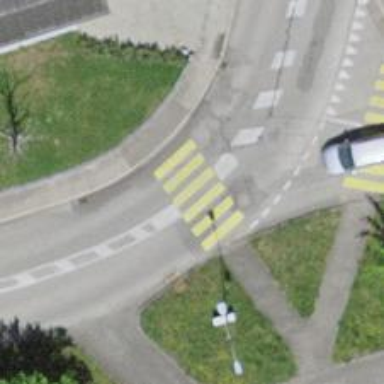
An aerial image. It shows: Zebra crossing on the road.